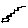
Label: star